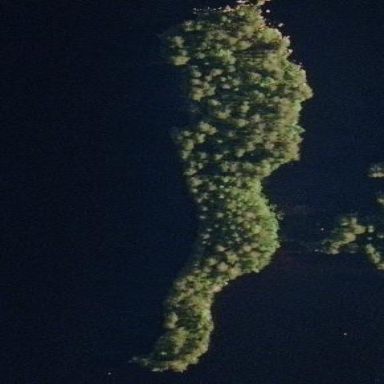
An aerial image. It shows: Islet.